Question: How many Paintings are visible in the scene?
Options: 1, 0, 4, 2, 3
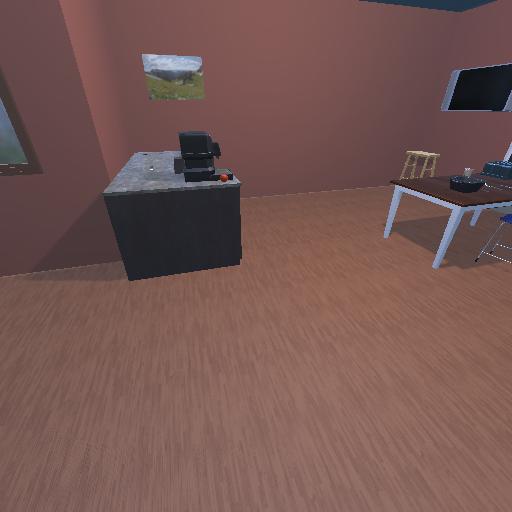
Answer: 1